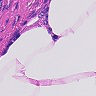
Metastatic tissue present: no